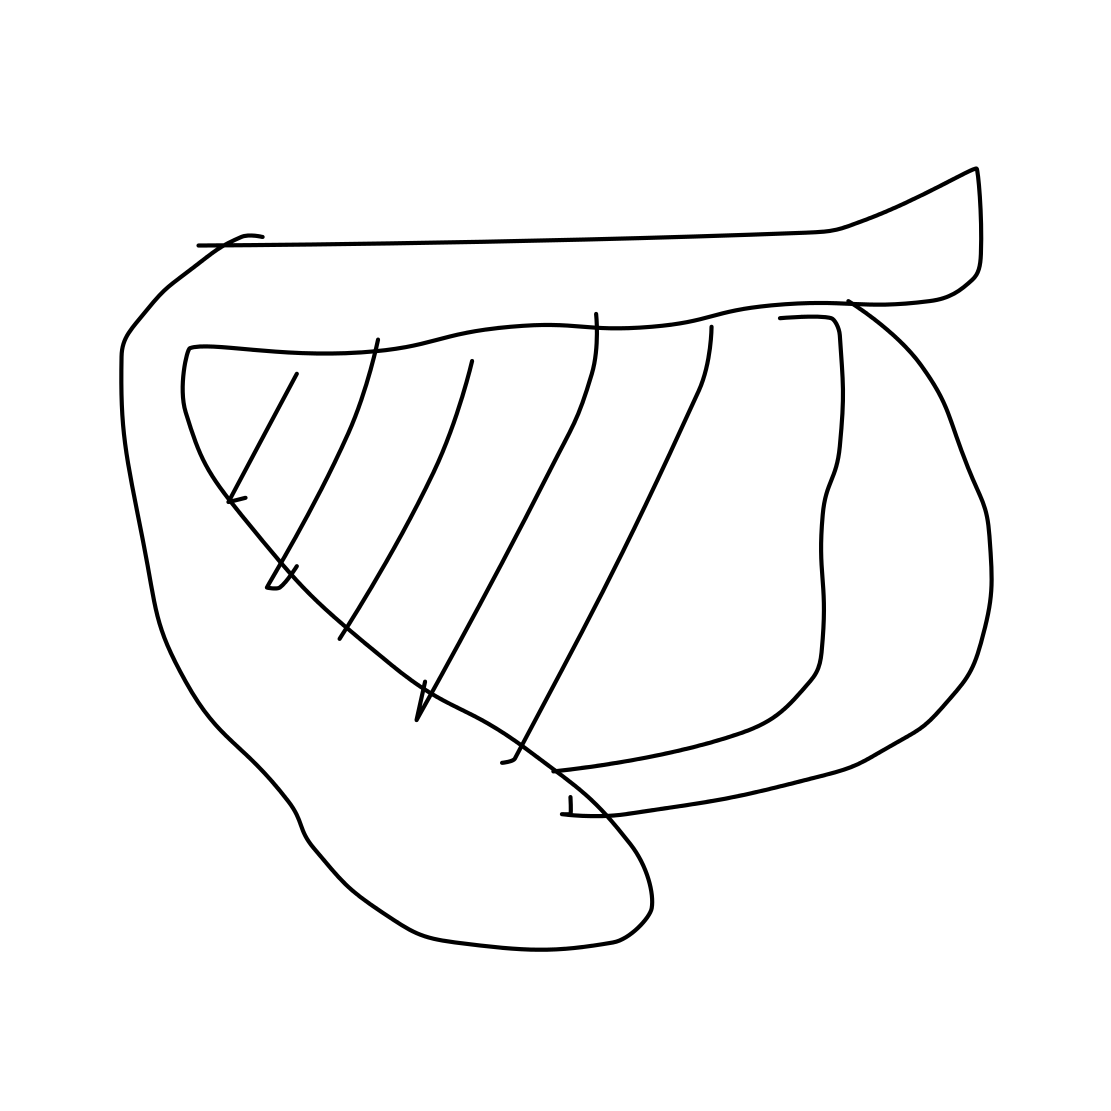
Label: harp